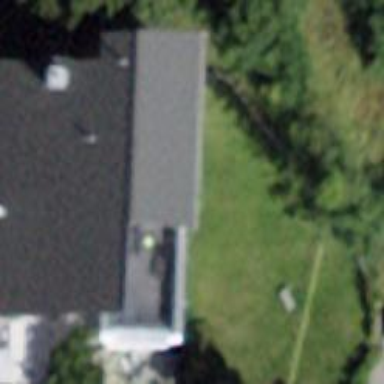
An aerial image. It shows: Building with tiled roof.